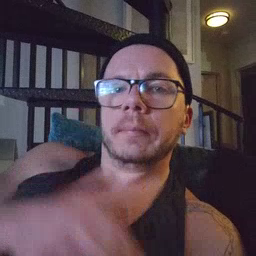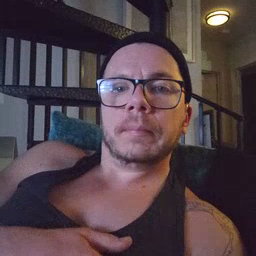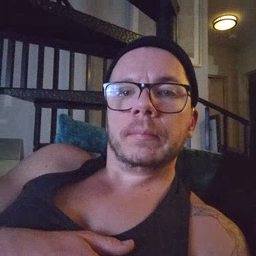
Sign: bug